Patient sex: F
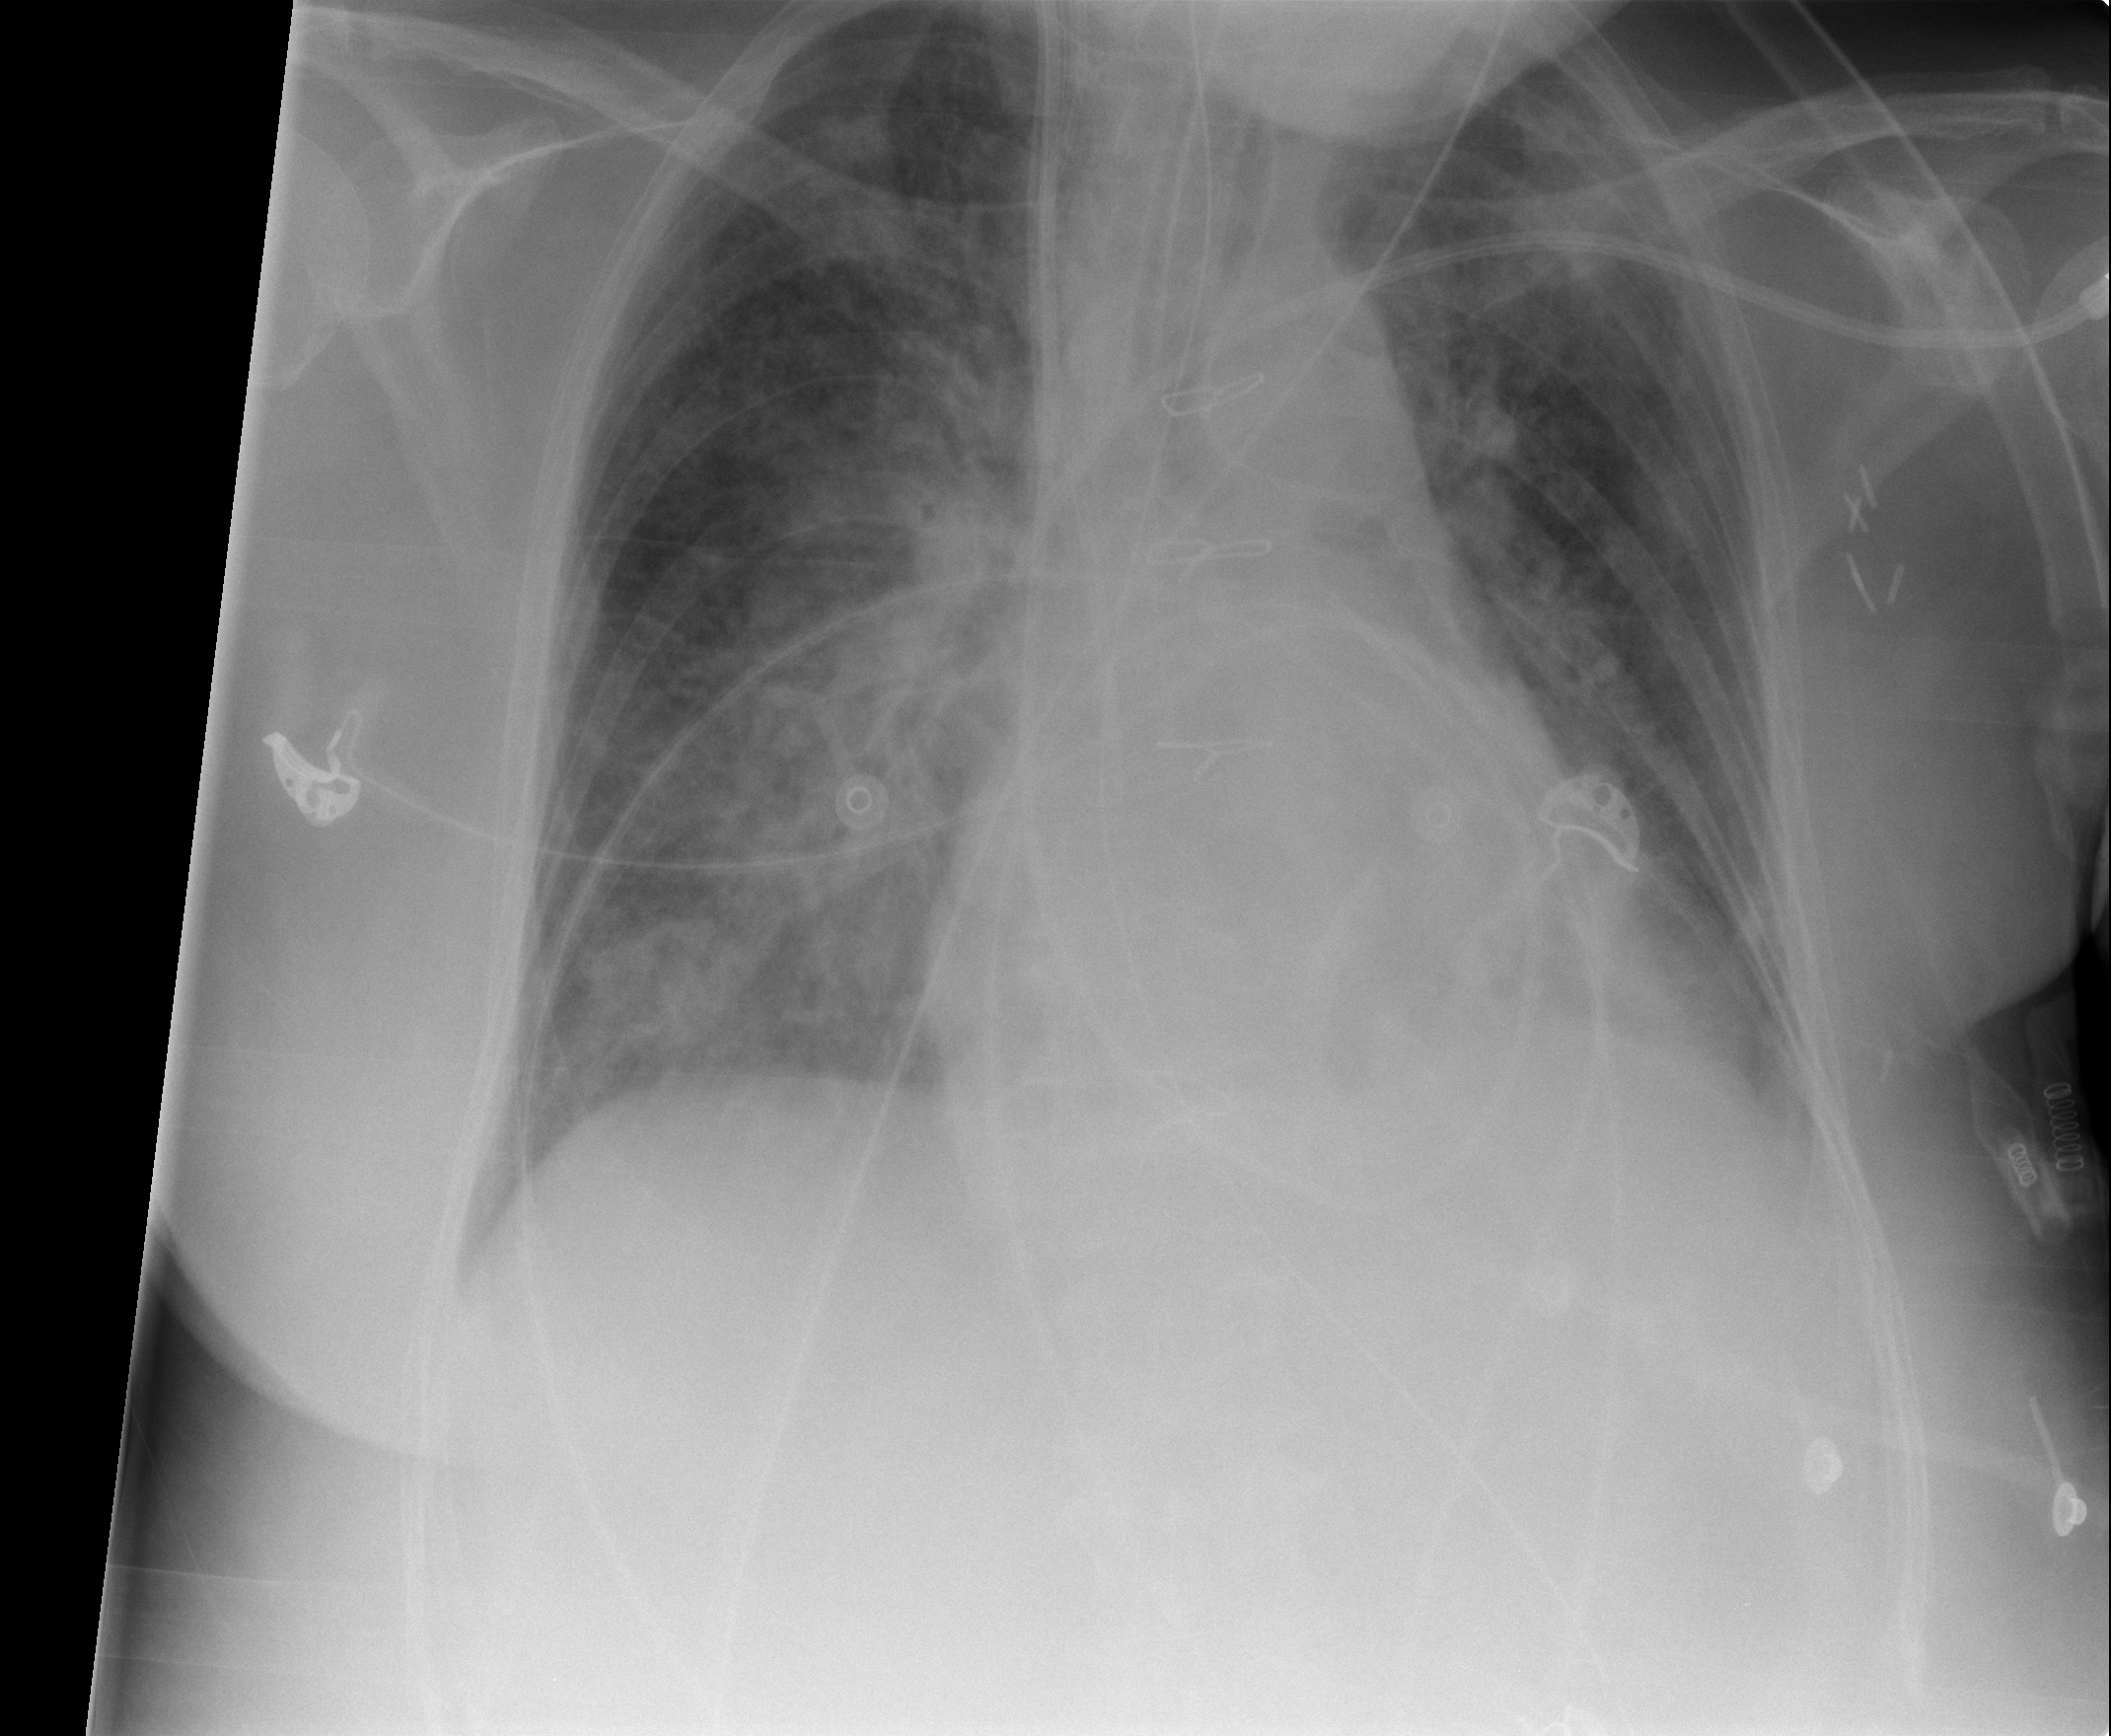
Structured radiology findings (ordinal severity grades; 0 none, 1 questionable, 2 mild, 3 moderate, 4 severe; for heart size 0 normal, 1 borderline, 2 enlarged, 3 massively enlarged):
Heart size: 0
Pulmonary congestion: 2
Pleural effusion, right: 0
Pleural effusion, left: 0
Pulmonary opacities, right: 3
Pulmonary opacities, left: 3
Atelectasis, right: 3
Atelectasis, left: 2